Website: crate-barrel
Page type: payment
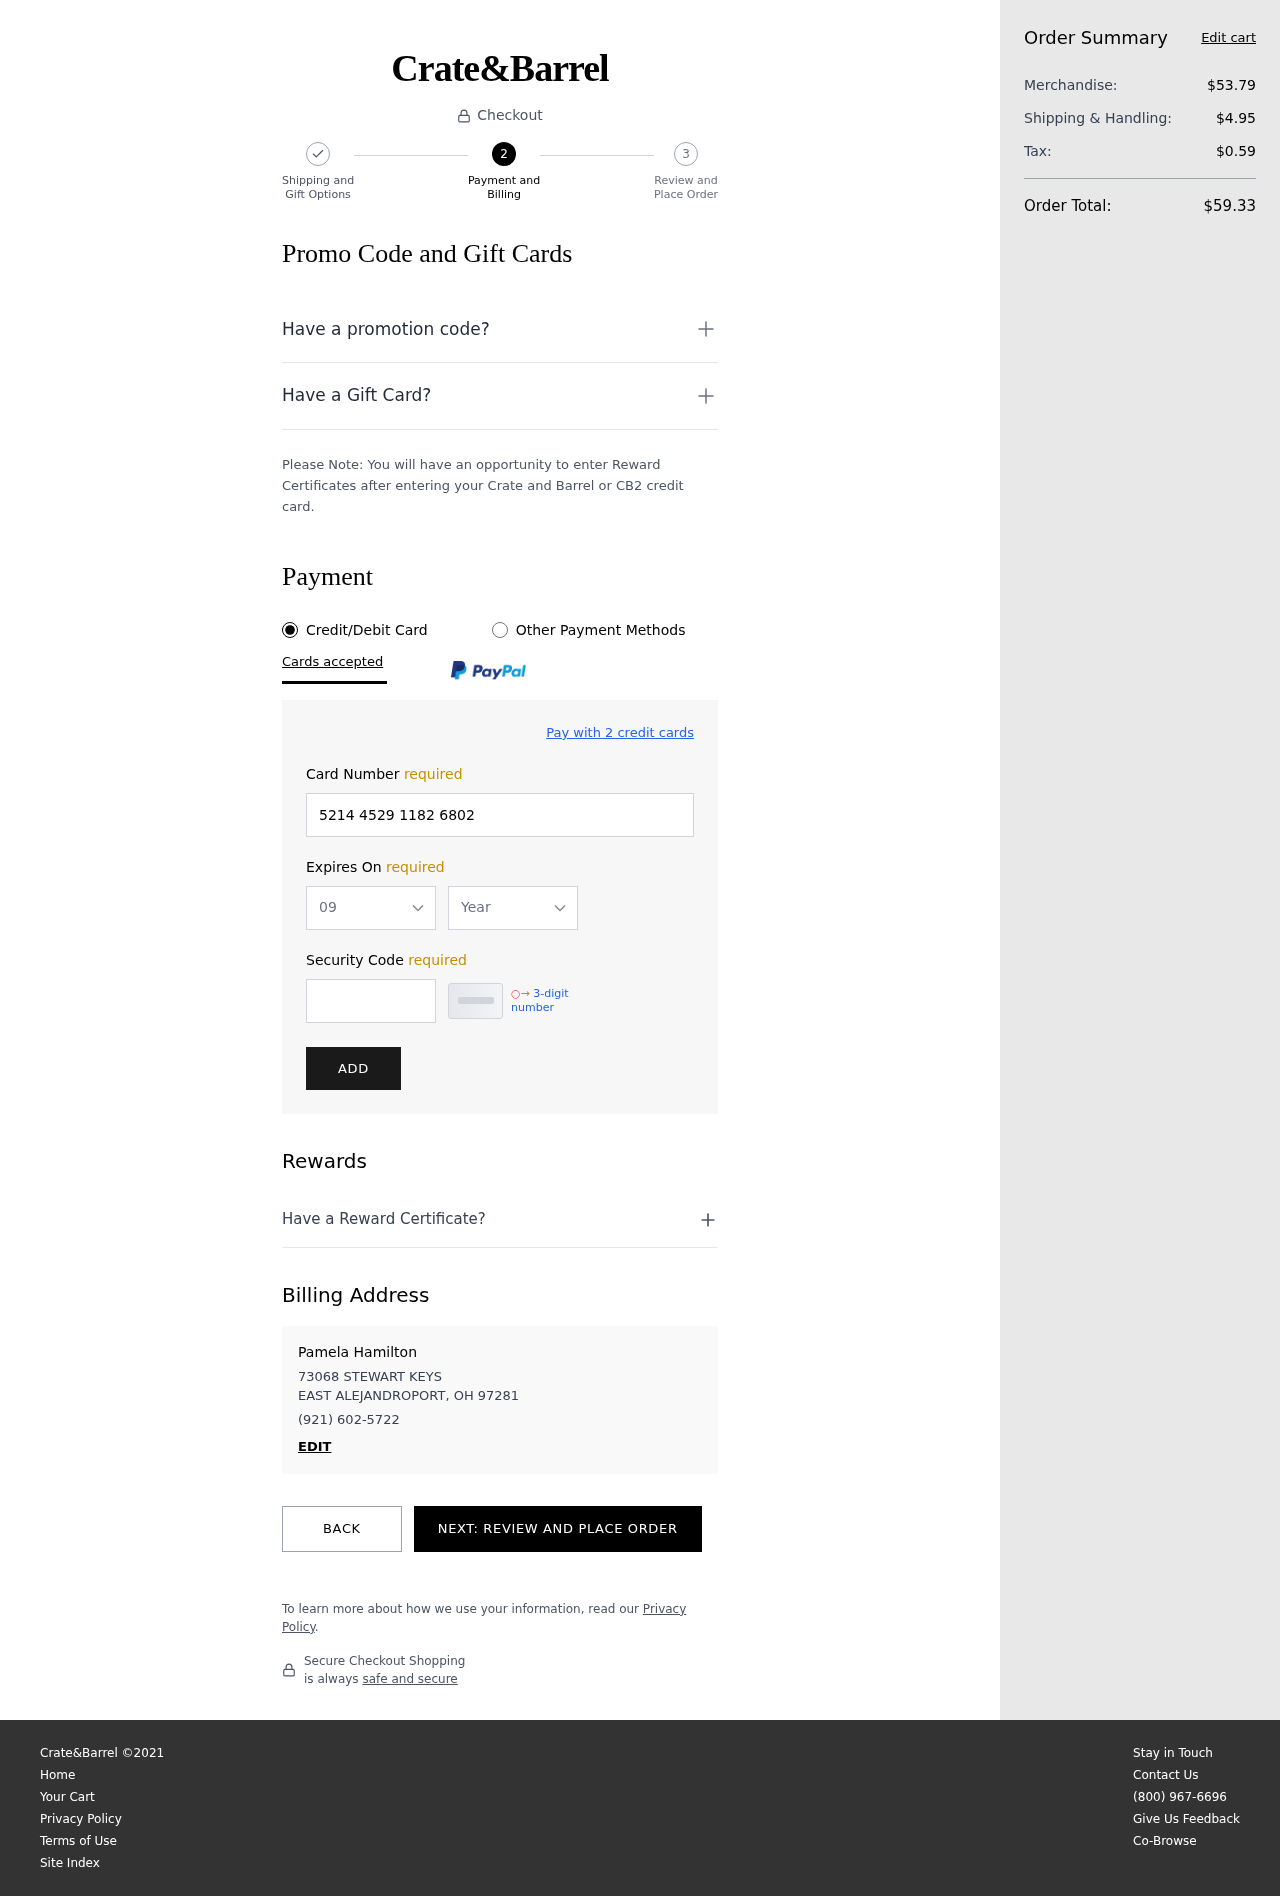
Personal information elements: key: PII_CARD_EXPIRY_MONTH
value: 09
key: PII_CARD_EXPIRY_YEAR
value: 26
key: PII_CITY_STATE_ZIP
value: EAST ALEJANDROPORT, OH 97281
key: PII_FULLNAME
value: Pamela Hamilton
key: PII_PHONE
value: (921) 602-5722
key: PII_STREET
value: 73068 STEWART KEYS
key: PII_CARD_NUMBER
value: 5214 4529 1182 6802
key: PII_CARD_CVV
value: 840
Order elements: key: ORDER_SUBTOTAL
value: $53.79
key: ORDER_SHIPPING_COST
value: $4.95
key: ORDER_TAX
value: $0.59
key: ORDER_TOTAL
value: $59.33